Question: I'm developing some puzzle games, and I thought I'd choose Java because I'd get less compatibility issues to deal with. But before I 'jump', I just want to make sure it is the reasonable choice.
So does anyone know of a good framework for building GUI puzzle games in Java?
I've done some googling and saw some game-engine frameworks out there, but I don't think the kind of games of doing need a game engine (though I could be wrong, because I am not a game-programmer). From my limited understanding, for building puzzles, I'd just need some nice GUI (preferably not the old-fashion Swing components!)
And to elaborate, I do not need fancy 3D GUI. Just something like this is sufficient.
On the top of my head, I don't remember how Java's pure Swing API could do something like that. (Note the pieces are pluggable to one another.)

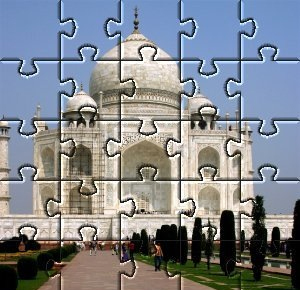
Answer: Pretty much any GUI framework will have the ability to create a puzzle layout like you describe. Although you probably won't find ready-made puzzle piece components in a GUI toolkit, you can almost always use some kind of canvas and image drawing primitives to draw exactly what you want. I have in the past used Swing to create a GUI that is all custom and doesn't look like a Swing app (see <URL>.
It's unlikely that you would need (or want) a full game engine framework. There is more than enough capability in the standard GUI libraries to do this.
Finally, as I mentioned above in a comment, for maximum compatibility with devices of all shapes and sizes, you might consider using an HTML/Javascript implementation. This kind of click-and-drag moving images about would be pretty straightforward.